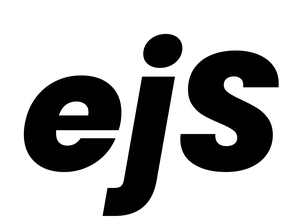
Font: Poppins-ExtraBoldItalic